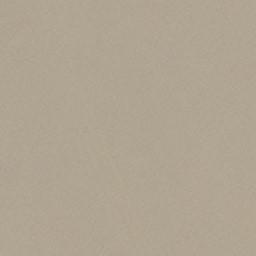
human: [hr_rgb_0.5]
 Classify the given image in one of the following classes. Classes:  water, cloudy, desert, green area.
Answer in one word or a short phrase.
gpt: desert